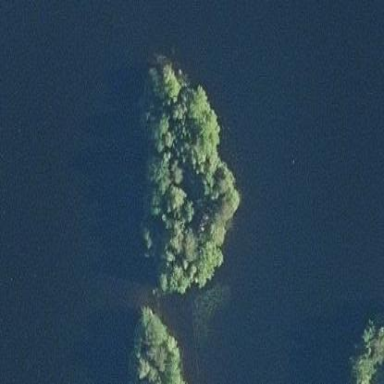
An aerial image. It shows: Islet surrounded by woodland.